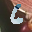
Label: 6